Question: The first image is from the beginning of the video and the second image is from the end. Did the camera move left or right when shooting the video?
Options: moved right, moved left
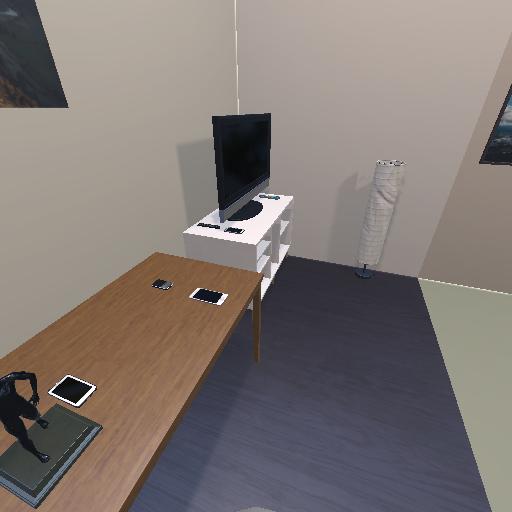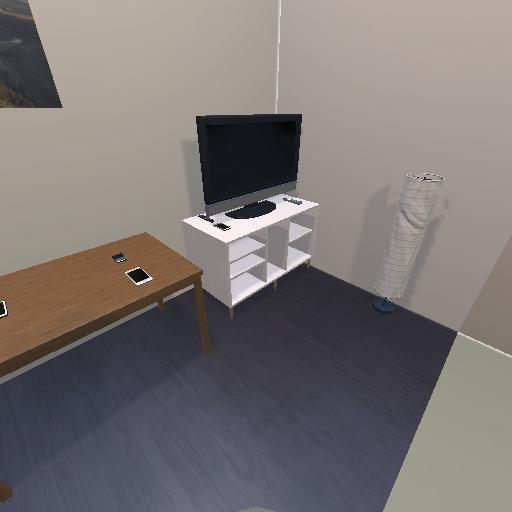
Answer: moved right